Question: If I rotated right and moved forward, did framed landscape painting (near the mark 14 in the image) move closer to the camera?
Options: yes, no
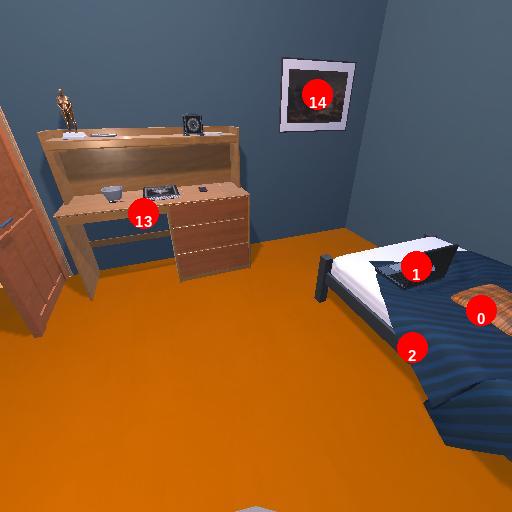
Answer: yes